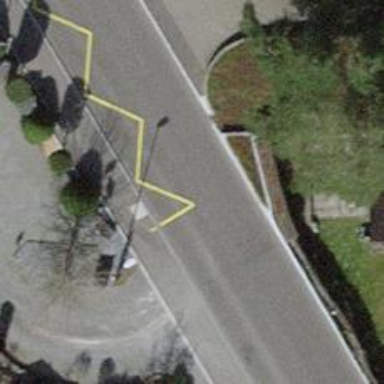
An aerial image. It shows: Public transport stop position.